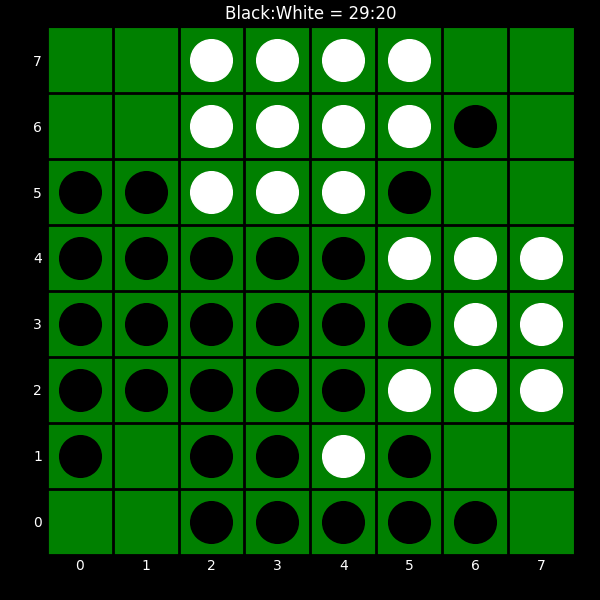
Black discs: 29
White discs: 20